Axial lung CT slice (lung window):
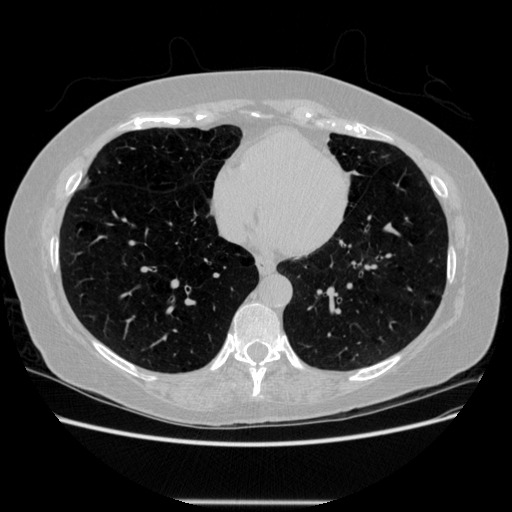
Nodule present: no